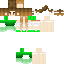
A female human skin with pale skin, wearing blonde bald dressed in a green_skin tshirt and green_skin pants, featuring a closed mouth.